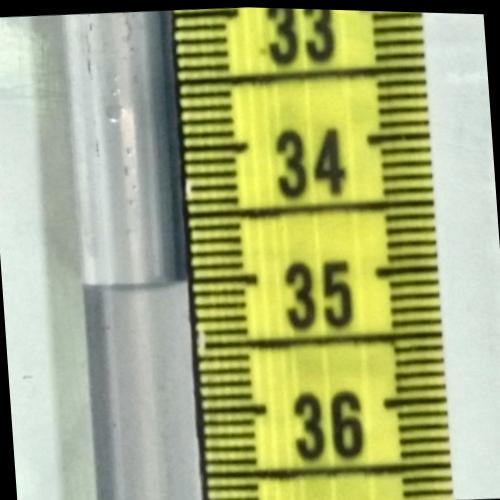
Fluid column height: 35.0 cm